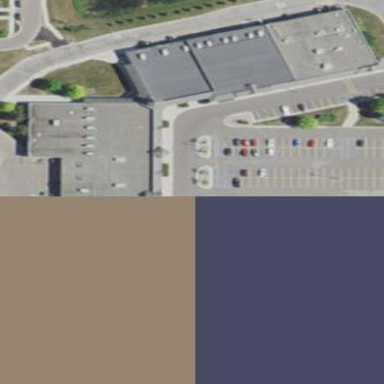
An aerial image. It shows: Retail building.